Interaction volume radius: 10 \u00c5
Interaction volume height: 20 \u00c5
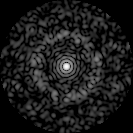
Disorder parameter: 0.7912